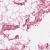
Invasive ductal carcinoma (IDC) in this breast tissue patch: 0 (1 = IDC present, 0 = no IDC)